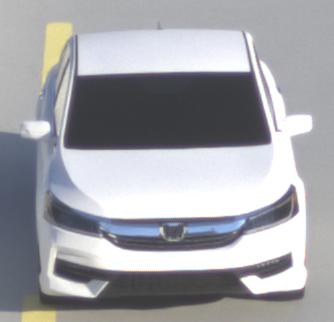
Make: Honda
Model: Accord Hybrid
Detailed model: 9. Generation
Model produced from: 2015
Model produced until: 2019
Doors: 4
Color: white
Road condition: dry road
Daytime: sunrise or sunset
Contrast: medium contrast